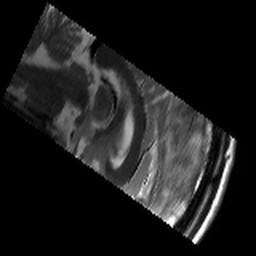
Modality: T2w
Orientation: sagittal
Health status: healthy
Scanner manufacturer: siemens
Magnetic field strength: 3 T
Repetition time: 8.02 s
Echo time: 0.08 s